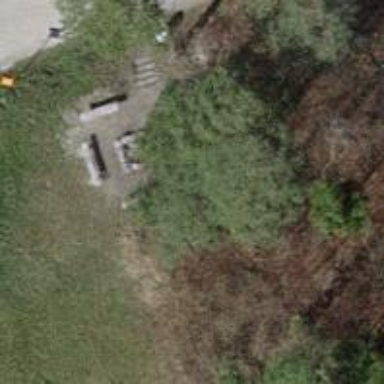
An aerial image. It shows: Picnic site for tourists.